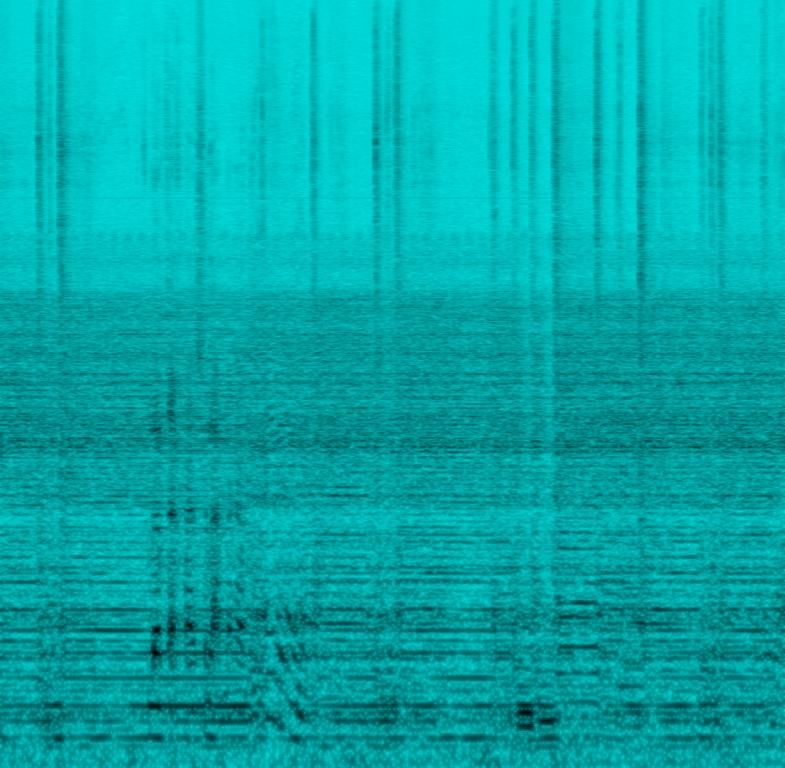
This music is an electric guitar instrumental Rock. The tempo is medium with an electric guitar lead. The music is loud and boomy with an intense riff. The audio quality is inferior so the sound is muffled and muddy. The music however is energetic, youthful, spirited and enthusiastic.